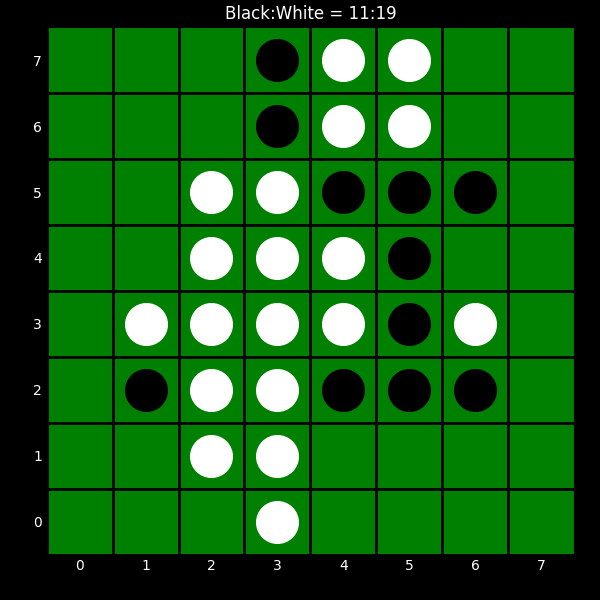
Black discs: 11
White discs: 19